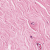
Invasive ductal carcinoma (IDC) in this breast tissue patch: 0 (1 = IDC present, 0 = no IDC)